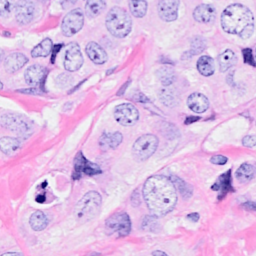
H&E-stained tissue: Breast